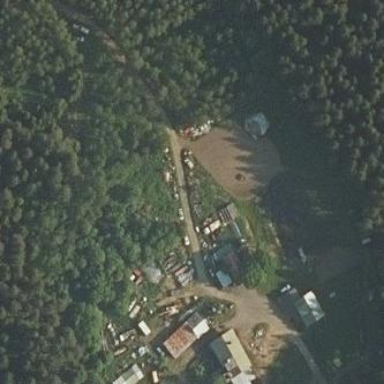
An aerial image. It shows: Farmyard area.